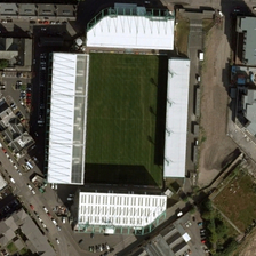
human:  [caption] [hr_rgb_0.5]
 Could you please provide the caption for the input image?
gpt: There are many buildings around the stadium.

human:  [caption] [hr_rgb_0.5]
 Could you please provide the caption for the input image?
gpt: several buildings are around one stadium.

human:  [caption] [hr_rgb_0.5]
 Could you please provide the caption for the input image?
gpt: There are several buildings far away from the stadium.

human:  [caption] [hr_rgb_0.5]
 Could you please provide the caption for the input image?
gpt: There are several buildings around the stadium.

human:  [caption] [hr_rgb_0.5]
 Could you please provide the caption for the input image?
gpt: Several buildings are far away from the stadium.